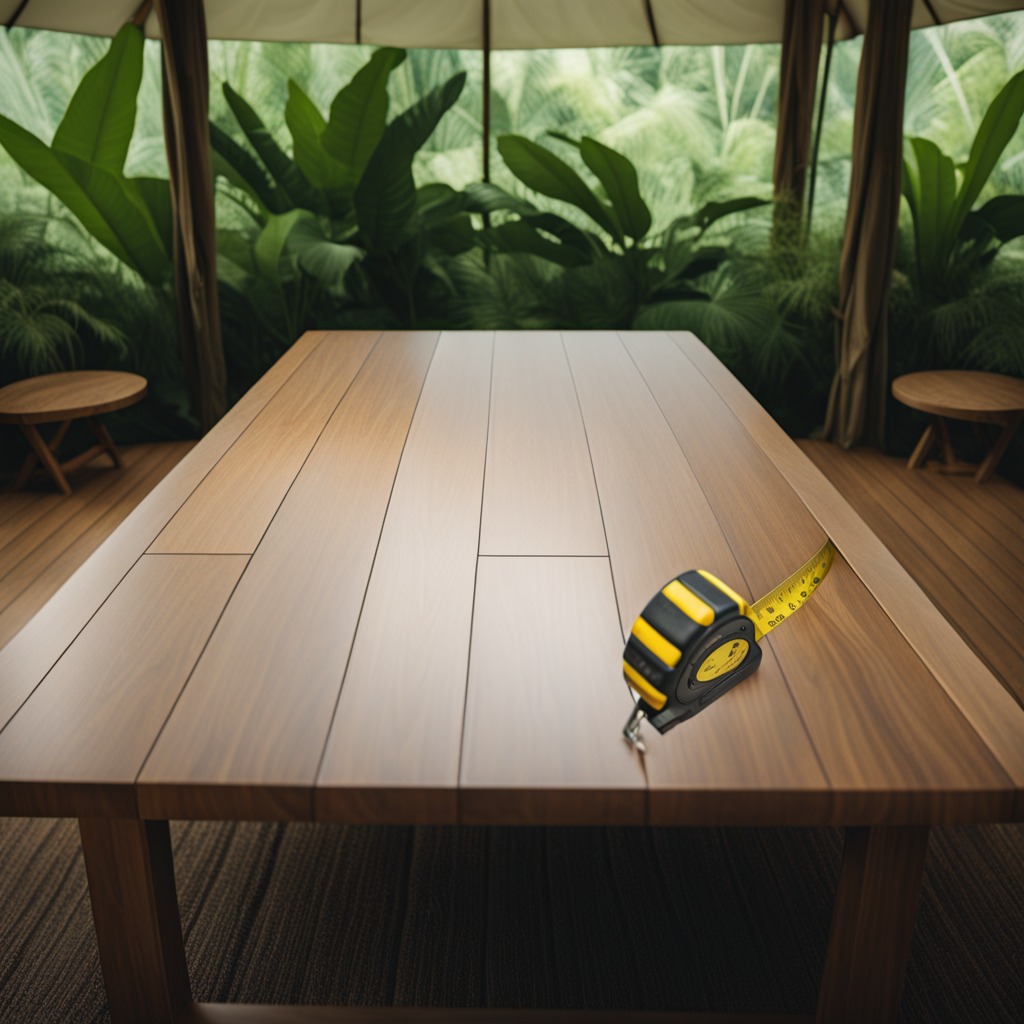
A measuring tape is lying on the wooden table inside a jungle field workshop tent.